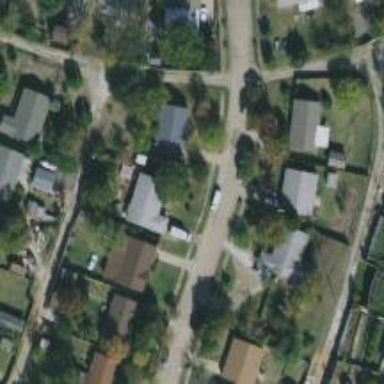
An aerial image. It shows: Residential road.